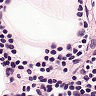
Metastatic tissue present: no